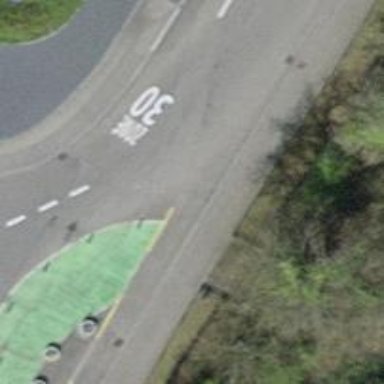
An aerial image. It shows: Sidewalk along the footway.